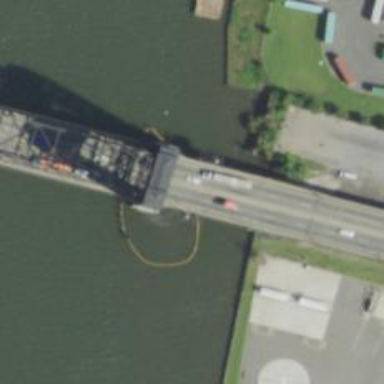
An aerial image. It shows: Lift movable bridge on trunk expressway.